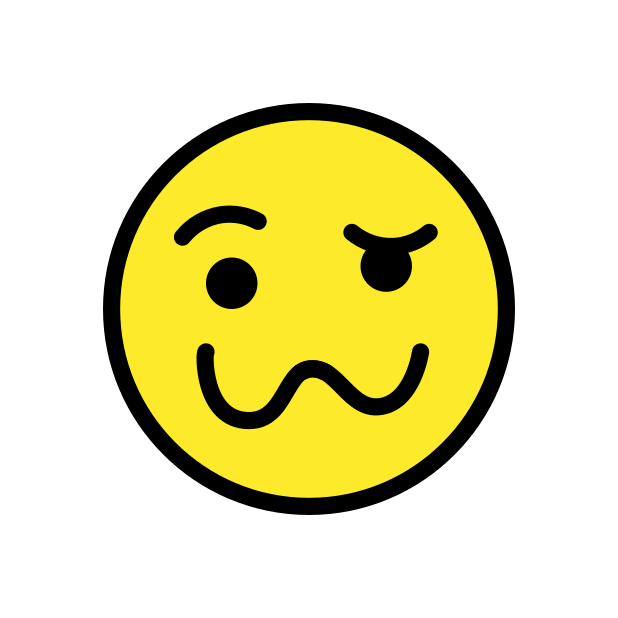
Emoji: 🥴
Name: face with uneven eyes and wavy mouth
Unicode: 0x1f974